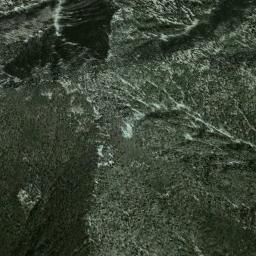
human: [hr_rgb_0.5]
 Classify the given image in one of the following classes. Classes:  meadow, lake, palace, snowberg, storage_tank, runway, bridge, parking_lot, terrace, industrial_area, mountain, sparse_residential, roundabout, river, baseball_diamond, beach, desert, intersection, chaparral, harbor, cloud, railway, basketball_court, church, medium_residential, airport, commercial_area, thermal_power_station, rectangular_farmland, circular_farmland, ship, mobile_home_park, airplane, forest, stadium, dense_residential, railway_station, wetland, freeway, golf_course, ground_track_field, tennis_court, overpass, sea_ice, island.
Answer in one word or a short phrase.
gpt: mountain